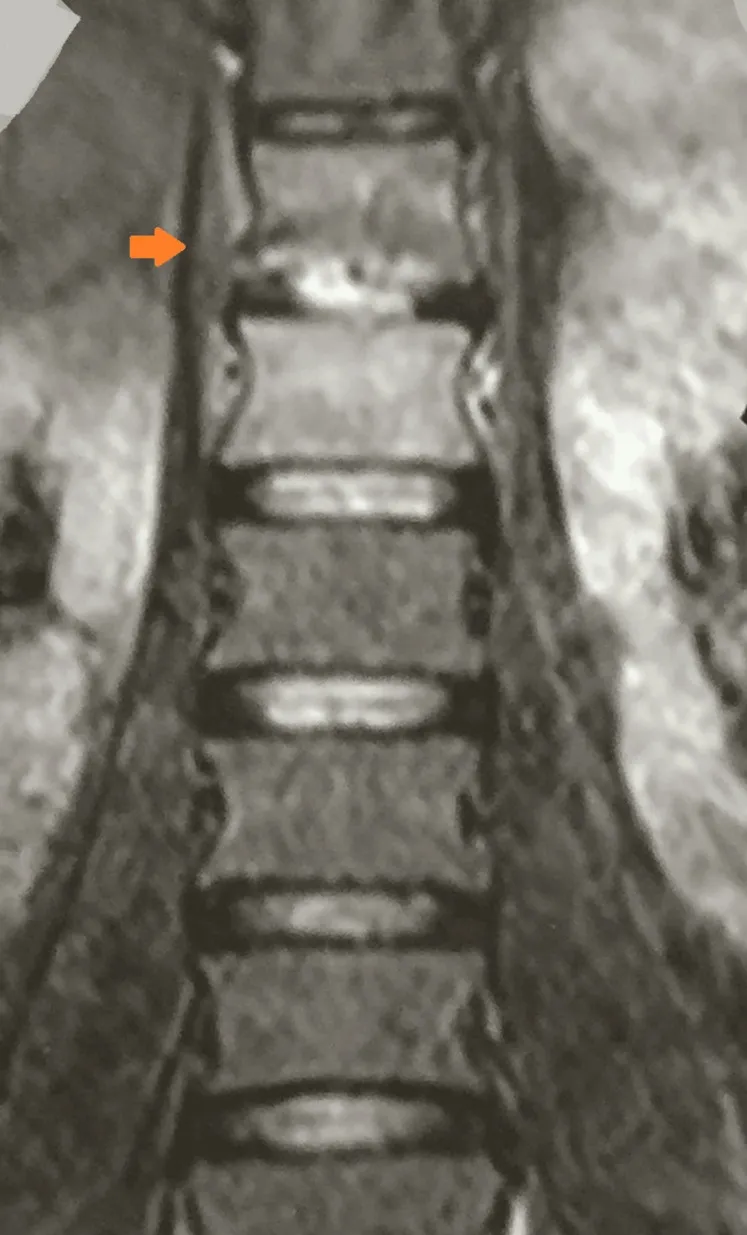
MRI of the dorso-lumbar spine showing bone marrow edema at D12 and L1 vertebral bodies with cortical destruction of the posterior part of D12 vertebral.
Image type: radiology (mri)